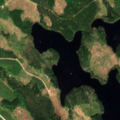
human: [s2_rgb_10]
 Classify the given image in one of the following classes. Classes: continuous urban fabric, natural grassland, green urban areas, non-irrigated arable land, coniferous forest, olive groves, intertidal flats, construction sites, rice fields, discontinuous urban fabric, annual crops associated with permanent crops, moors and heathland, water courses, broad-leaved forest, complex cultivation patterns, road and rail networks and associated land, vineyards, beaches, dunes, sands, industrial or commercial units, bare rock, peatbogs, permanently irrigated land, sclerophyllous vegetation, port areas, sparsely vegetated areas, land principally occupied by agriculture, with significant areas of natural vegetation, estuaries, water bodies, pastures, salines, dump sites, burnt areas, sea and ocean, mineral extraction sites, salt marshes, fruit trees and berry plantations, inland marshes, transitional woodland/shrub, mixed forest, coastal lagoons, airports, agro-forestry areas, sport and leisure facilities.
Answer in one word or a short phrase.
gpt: coniferous forest, mixed forest, transitional woodland/shrub, water bodies